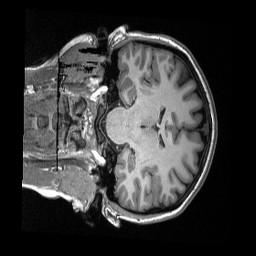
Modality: T1w
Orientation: coronal